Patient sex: M
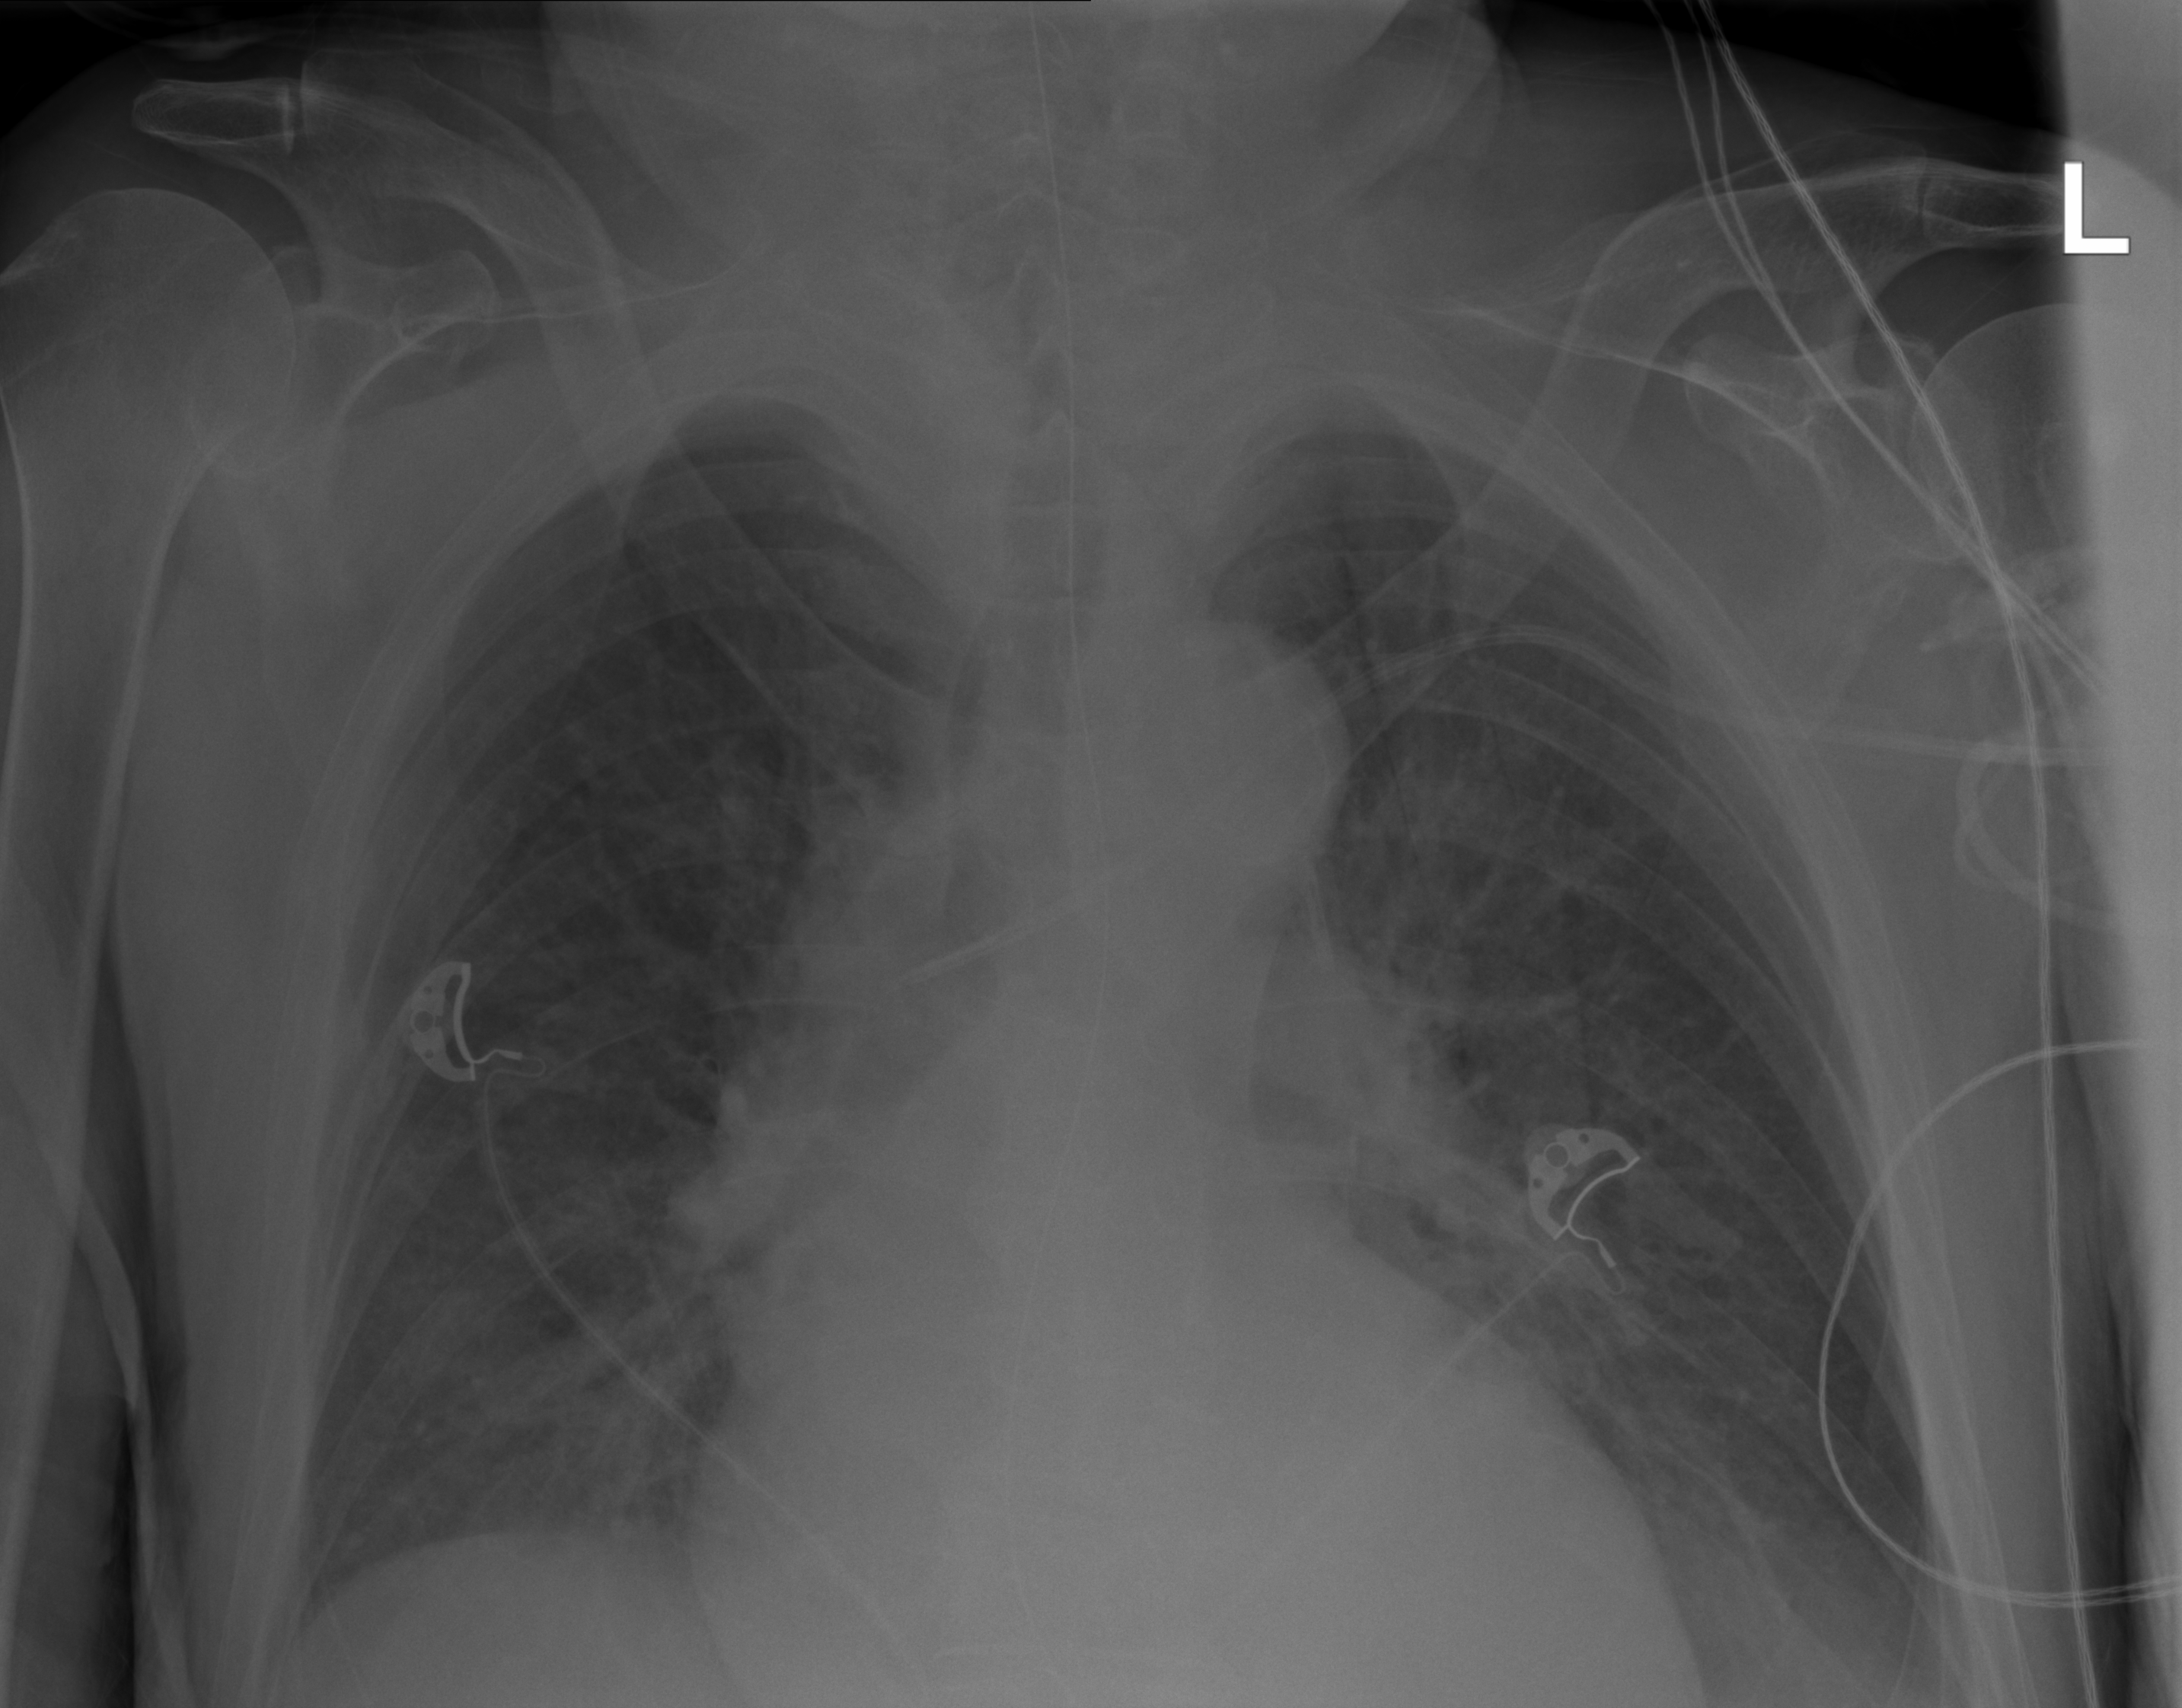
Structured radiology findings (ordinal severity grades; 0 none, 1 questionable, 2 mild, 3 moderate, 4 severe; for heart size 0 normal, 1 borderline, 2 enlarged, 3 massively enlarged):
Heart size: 0
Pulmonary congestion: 0
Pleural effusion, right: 2
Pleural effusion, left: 2
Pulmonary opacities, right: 0
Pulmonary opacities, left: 0
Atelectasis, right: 2
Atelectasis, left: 2